Aerial crown-view tile of a tropical tree (Barro Colorado Island, Panama), acquired 20250414:
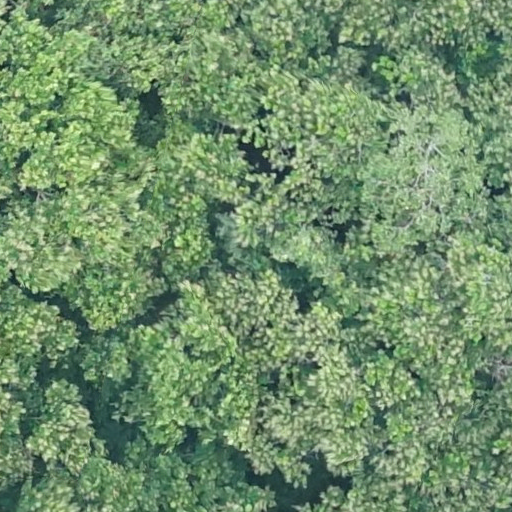
Species: Anacardium excelsum
GBIF accepted scientific name: Anacardium excelsum
Crown area: 1124.923 m²